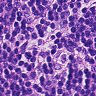
Metastatic tissue present: no